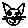
Label: cat